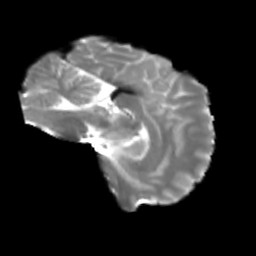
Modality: T2w
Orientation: sagittal
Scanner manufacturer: siemens
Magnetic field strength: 3 T
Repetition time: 4 s
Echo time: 0.0594 s